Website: home-depot
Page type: receipt
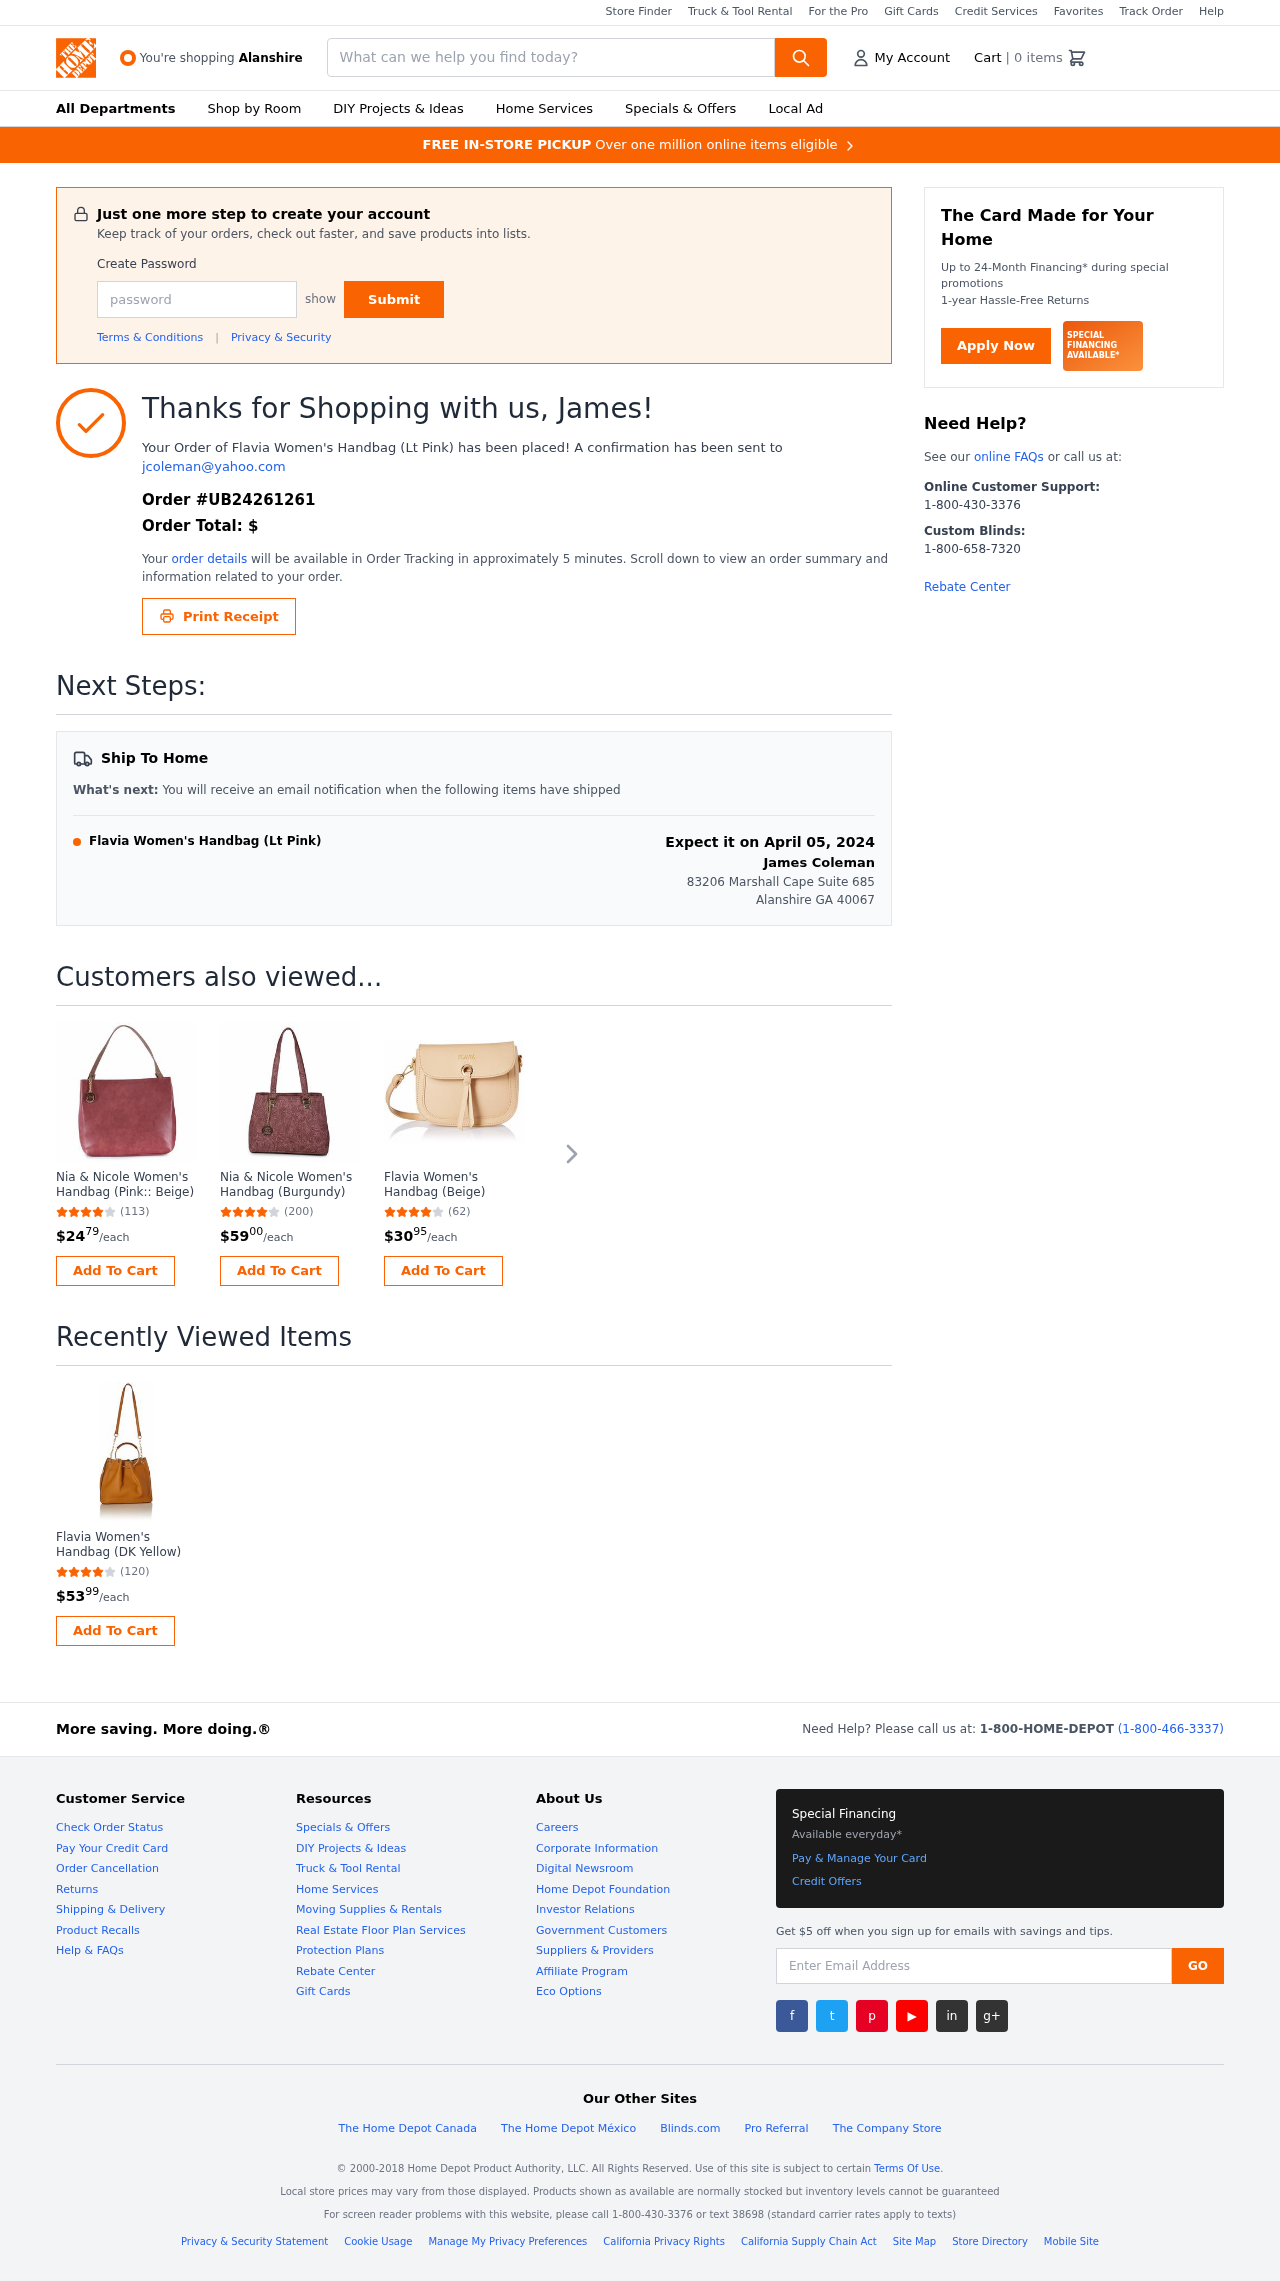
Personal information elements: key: PII_CITY
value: Alanshire
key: PII_EMAIL
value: jcoleman@yahoo.com
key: PII_FIRSTNAME
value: James
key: PII_FULLNAME
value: James Coleman
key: PII_POSTCODE
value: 40067
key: PII_STATE_ABBR
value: GA
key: PII_STREET
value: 83206 Marshall Cape Suite 685
Product elements: key: PRODUCT1_NAME
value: Flavia Women's Handbag (Lt Pink)
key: PRODUCT2_NAME
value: Nia & Nicole Women's Handbag (Pink:: Beige)
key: PRODUCT2_NUM_RATINGS
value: (113)
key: PRODUCT2_PRICE
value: $2479
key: PRODUCT3_NAME
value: Nia & Nicole Women's Handbag (Burgundy)
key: PRODUCT3_NUM_RATINGS
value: (200)
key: PRODUCT3_PRICE
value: $5900
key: PRODUCT4_NAME
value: Flavia Women's Handbag (Beige)
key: PRODUCT4_NUM_RATINGS
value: (62)
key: PRODUCT4_PRICE
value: $3095
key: PRODUCT5_NAME
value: Flavia Women's Handbag (DK Yellow)
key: PRODUCT5_NUM_RATINGS
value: (120)
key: PRODUCT5_PRICE
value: $5399
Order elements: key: ORDER_NUM_ITEMS
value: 0
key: ORDER_ID
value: UB24261261
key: ORDER_TOTAL
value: $
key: ORDER_DELIVERY_DATE
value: Expect it on April 05, 2024
Search elements: key: HEADER_SEARCH
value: What can we help you find today?